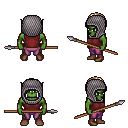
a pixel art fantasy rpg character, male body template, orc, green skin, maroon sleeveless shirt, magenta pants, white blonde parted hairstyle, chain hood, brown shoes, spear, four views (front, back, left, right), 2x2 character sprite sheet, small pixel art, hard edges, no anti-aliasing